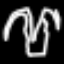
Label: palm tree